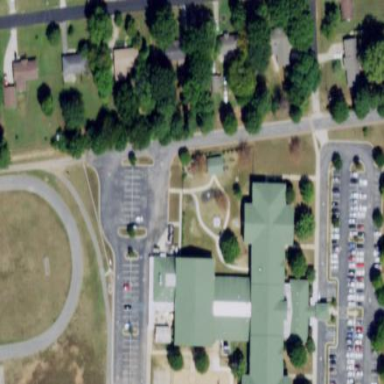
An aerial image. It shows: School building.